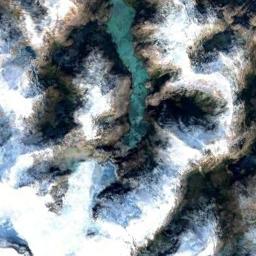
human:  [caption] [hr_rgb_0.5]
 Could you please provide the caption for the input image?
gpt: The snowberg is covered with snow .

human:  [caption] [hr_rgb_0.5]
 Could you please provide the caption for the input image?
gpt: In the mountains of the snow mountain, Only the peak of the mountain is covered by snow, And there is a lake in the snow mountain .

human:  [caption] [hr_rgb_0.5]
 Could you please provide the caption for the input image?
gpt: The snowberg is partly covered with snow and ice and a blue lake is in the snowberg .

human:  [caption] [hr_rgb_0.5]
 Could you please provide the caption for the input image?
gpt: The snow berg is next to the lake .

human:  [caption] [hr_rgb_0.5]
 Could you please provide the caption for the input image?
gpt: There are much snow and a green river on the snowberg .